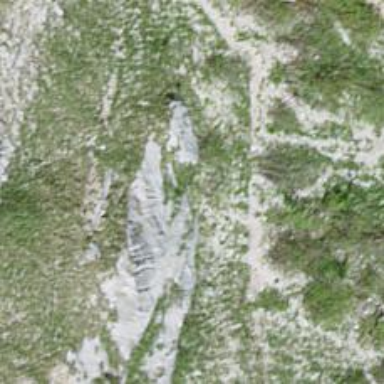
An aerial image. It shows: Natural cliff.